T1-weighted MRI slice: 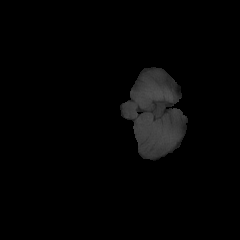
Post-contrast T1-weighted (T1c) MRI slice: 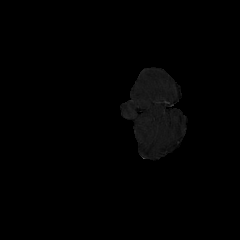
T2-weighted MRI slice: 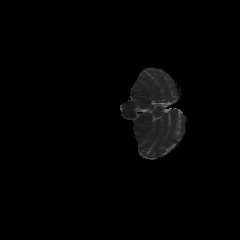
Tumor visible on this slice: no